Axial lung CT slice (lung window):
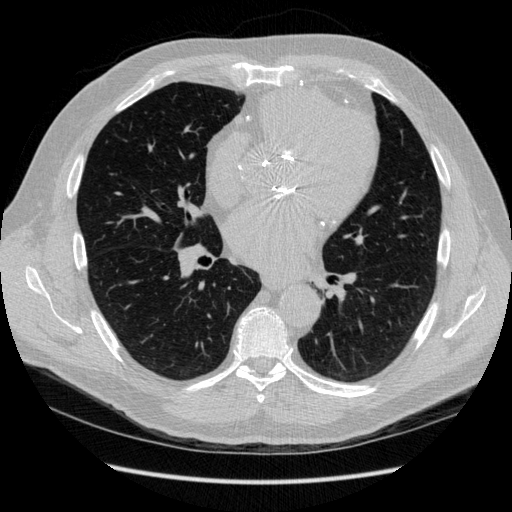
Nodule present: no